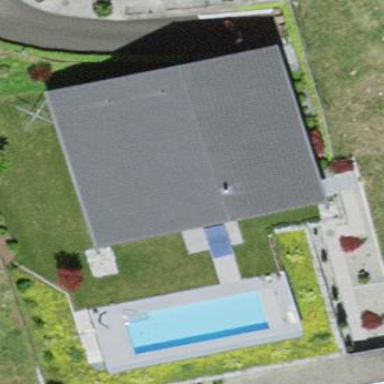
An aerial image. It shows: Simple and straightforward house.